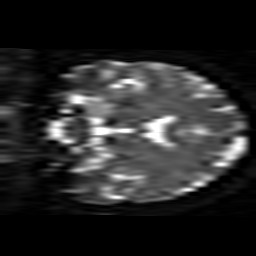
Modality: ADC
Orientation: coronal
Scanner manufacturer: siemens
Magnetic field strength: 1.5 T
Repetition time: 8.1 s
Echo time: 0.119 s